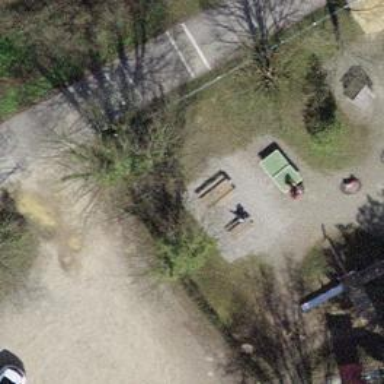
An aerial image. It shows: Bench for seating.